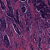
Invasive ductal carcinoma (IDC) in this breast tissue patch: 1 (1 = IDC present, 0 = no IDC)